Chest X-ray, PA view. Patient: 82 years old, sex M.
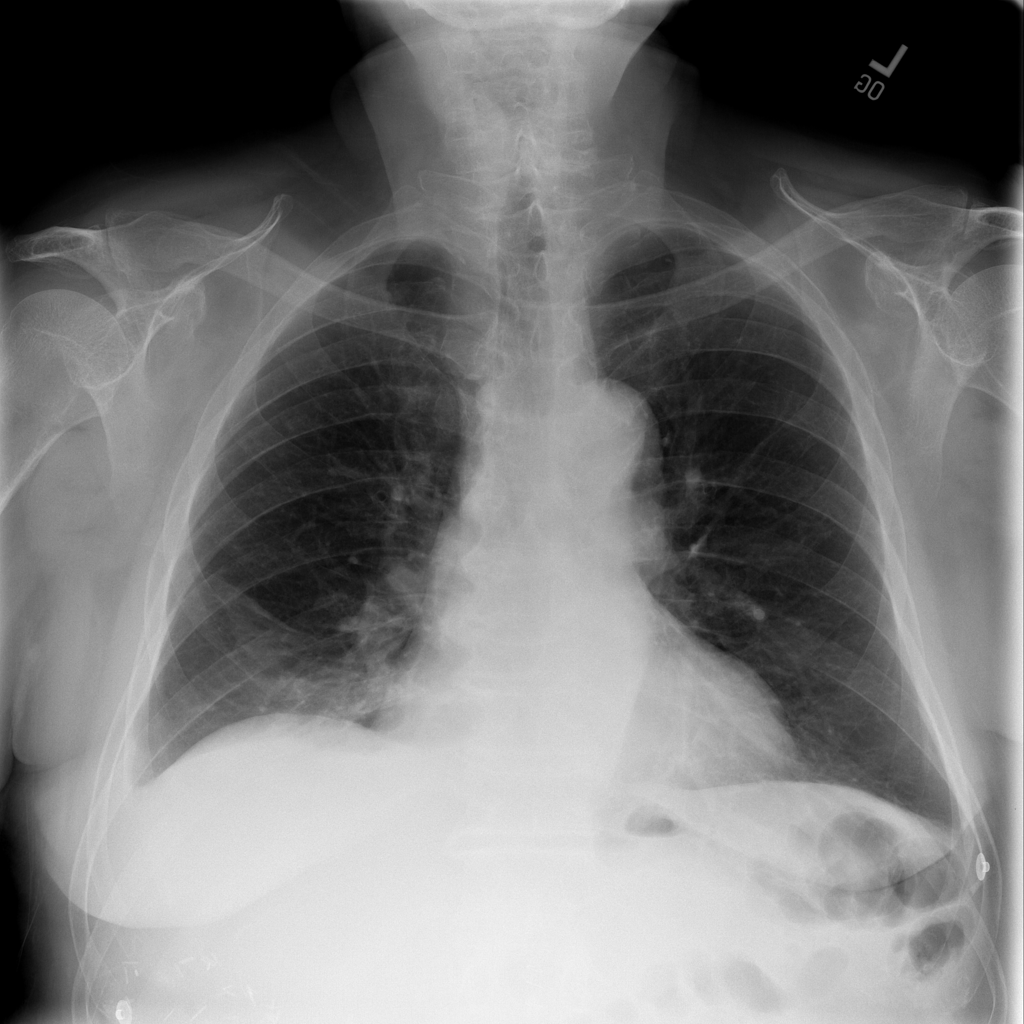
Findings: Effusion, Infiltration